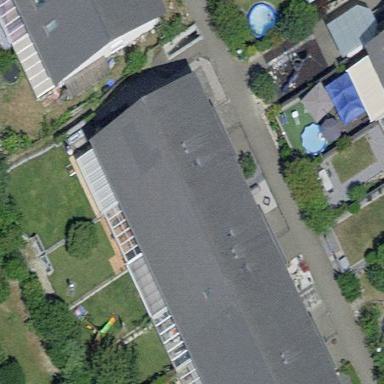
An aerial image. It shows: Terrace building.